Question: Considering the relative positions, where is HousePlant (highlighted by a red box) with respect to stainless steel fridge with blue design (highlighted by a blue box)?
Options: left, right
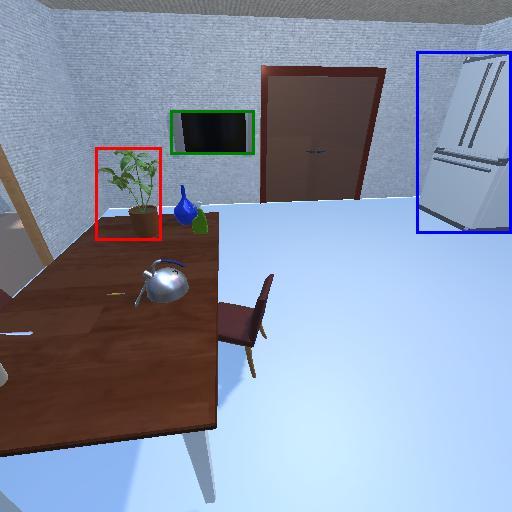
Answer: left